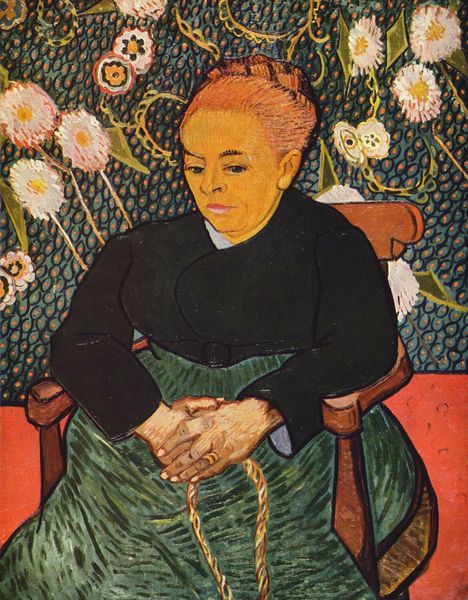
Titel: Porträt der Augustine Roulin (La Berceuse)
Künstler: Vincent van Gogh
Standort: Boston (Massachusetts)
Institution: Museum of Fine Arts
Schlagwörter: blau, blätter, gemälde, hand, kopf, weiß, gelb, grün, sitzen, blume, blumen, braun, brust, busen, frau, frisur, geste, haar, hintergrund, kleid, orange, raum, schwarz, stuhl, blick, blüte, blüten, dame, rot, expressionismus, muster, ornament, rock, blond, jacke, alte, bluse, faru, gesicht, bildnis, holzstuhl, hände, innenraum, portrait, porträt, rückenlehne, öl, pastos, boden, haare, interieur, pose, schnur, sessel, sitzend, decke, knopf, rosa, traurig, schürze, dutt, farbig, lehne, sitz, farben, kette, van gogh, dick, gefaltet, tapete, zopf, kordel, hochsteckfrisur, ring, geschminkt, blumenmuster, lehnstuhl, seil, vincent van gogh, armlehnen, gefaltete hände, geblümt, portät, schnurr, stuhö, ornamentik, alte frau, oma, sitzportrait, sitzporträt, vincent, gestrichelt, gänseblumen, la berceuse, rsa